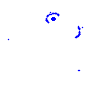
Particle: pion